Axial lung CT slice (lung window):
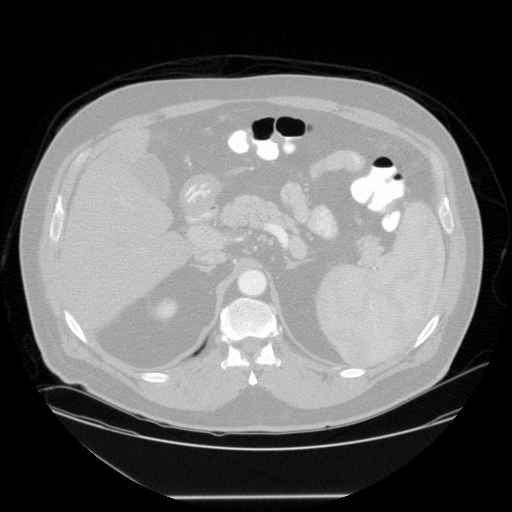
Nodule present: no